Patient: sex M, age 65
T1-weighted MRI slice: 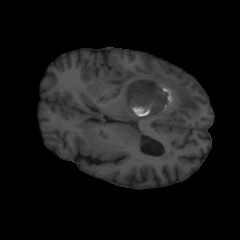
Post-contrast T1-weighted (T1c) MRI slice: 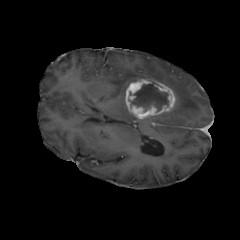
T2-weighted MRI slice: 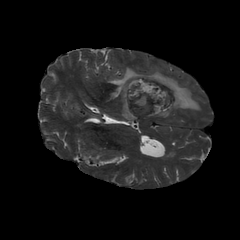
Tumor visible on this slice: yes
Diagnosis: Glioblastoma, IDH-wildtype
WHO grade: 4